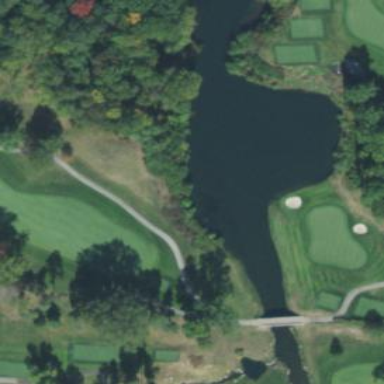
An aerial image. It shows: Scenic view of water hazard on golf course. The natural water feature adds beauty to the landscape.